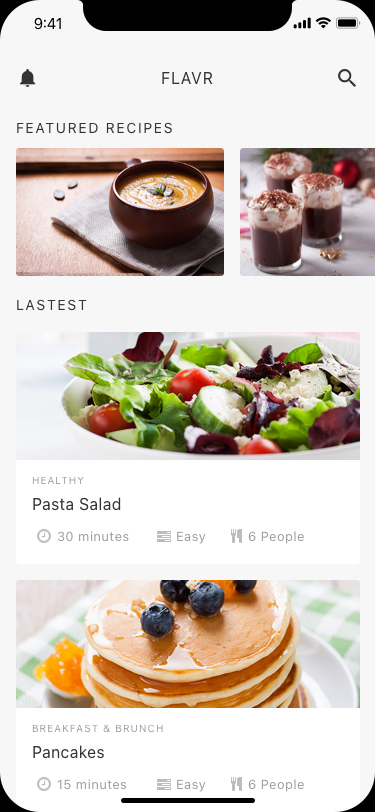
Text in this UI design:
6 People
Easy
15 minutes
Pancakes
Breakfast & Brunch
6 People
Easy
30 minutes
Pasta Salad
HEALTHY
LASTEST
FEATURED RECIPES